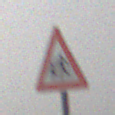
Verkehrszeichen: KinderRechts
Umgebung: Outdoor, Nature
Tageszeit: MorningAfternoon
Wetter: PartlyCloudy
Licht: Natural
Jahreszeit: NotSpecified
Kontrast: MediumContrast